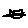
Label: cat